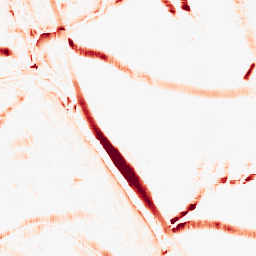
Category: morphological
Decomposition family: morphological_square
Decomposition parameters: operation: opening
size: 15
Upsampling method: quintic
Upsampling parameters: scale: 8
Upsampling scale: 8